Question: I have a triangle made with CSS for a dropdown menu.
HTML:
'''
<span class="top-link link-bar-link">Affiliate Content
<span class="caret"></span>
</span>
'''
CSS:
'''
#top-links-bar{
padding:30px;
border:0px solid black;
background: linear-gradient(gray, white);
}
.caret{
border-left:5px solid transparent;
border-right:5px solid transparent;
border-top:5px solid black;
display:inline;
}
'''
The triangle is showing up, but it's above the text instead of next to it, as I intended.

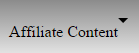
Answer: '''
.caret {
...
display: inline-block;
vertical-align: top; /* or 'middle' */
margin-top: 5px;
}
'''
<URL>